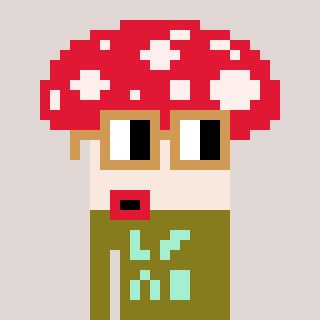
a pixel art character with square brown glasses, a mushroom-shaped head and a gunk-colored body on a warm background